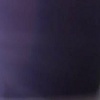
Label: space